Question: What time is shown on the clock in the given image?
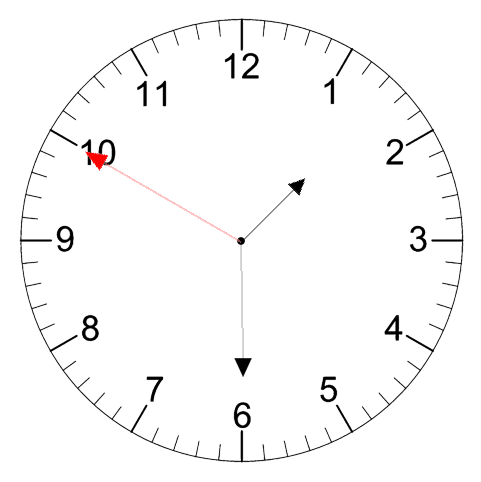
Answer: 01:29:50